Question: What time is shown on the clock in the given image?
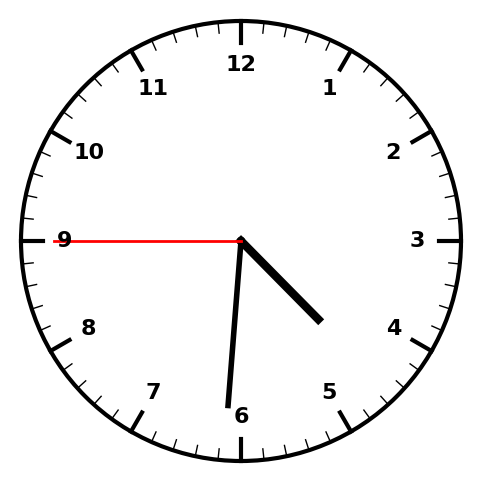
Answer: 04:30:45